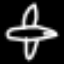
Label: airplane